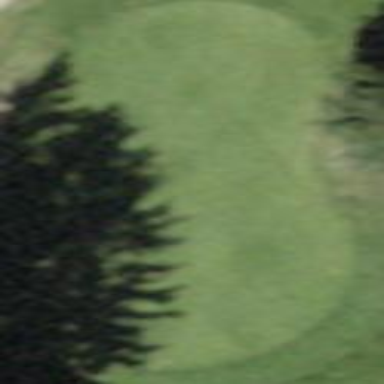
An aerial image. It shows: Green golf area with grass land use.